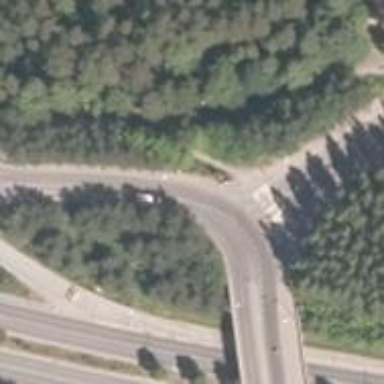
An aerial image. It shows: Trunk link road with asphalt surface.